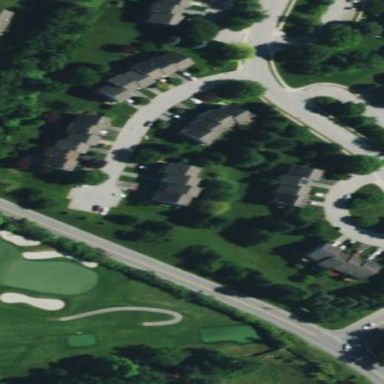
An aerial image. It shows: Village green area.